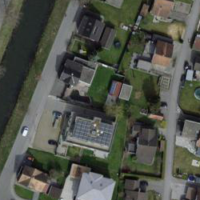
EUNIS habitat code: 54
Species observed at this site:
Linaria vulgaris